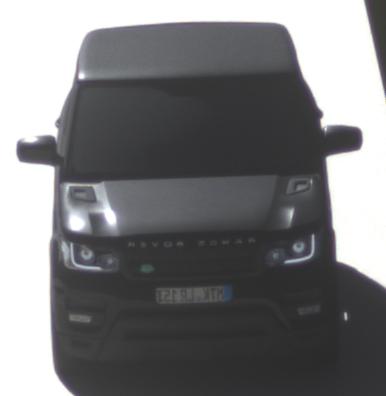
Make: Land Rover
Model: Range Rover Sport 5.0 V8 SC
Detailed model: Range Rover Sport (II)
Model produced from: 2013/09
Model produced until: 2015/07
Doors: 5
Color: black
Road condition: dry road
Daytime: morning or afternoon
Contrast: high contrast